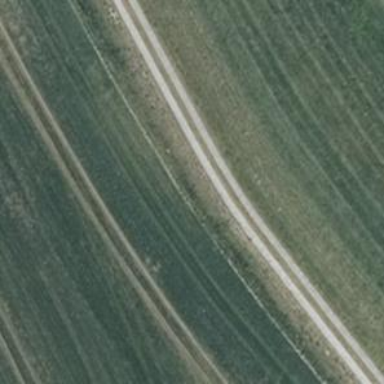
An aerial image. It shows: Track with grade1 tracktype.